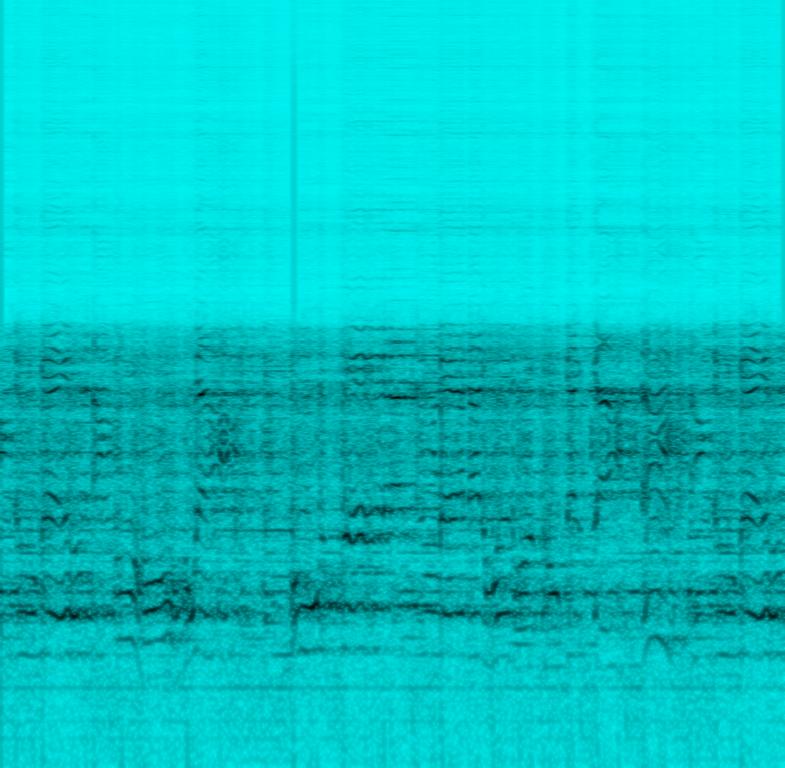
The low quality recording features a Christmas song, played on a device that can produce mono sounds only, and it consists of a passionate male vocal singing over some muffled instrumental. It sounds euphoric, happy, joyful and fun. The recording is messy, in mono, noisy and slightly distorted.